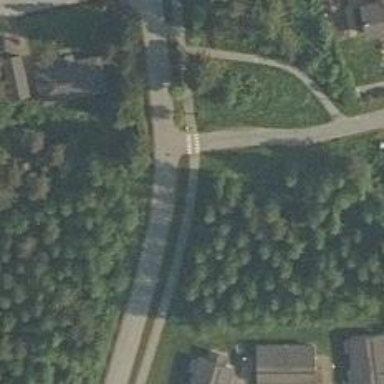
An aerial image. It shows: Asphalt cycleway.